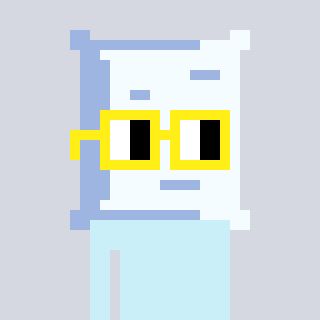
a pixel art character with square yellow glasses, a pillow-shaped head and a peachy-colored body on a cool background